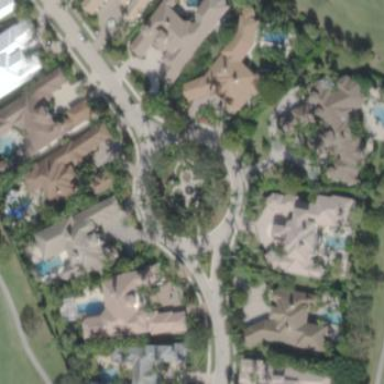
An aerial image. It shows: Residential road that intersects with roundabout.